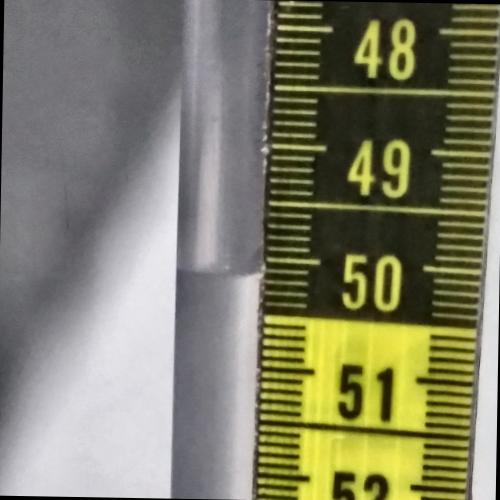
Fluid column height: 50.1 cm